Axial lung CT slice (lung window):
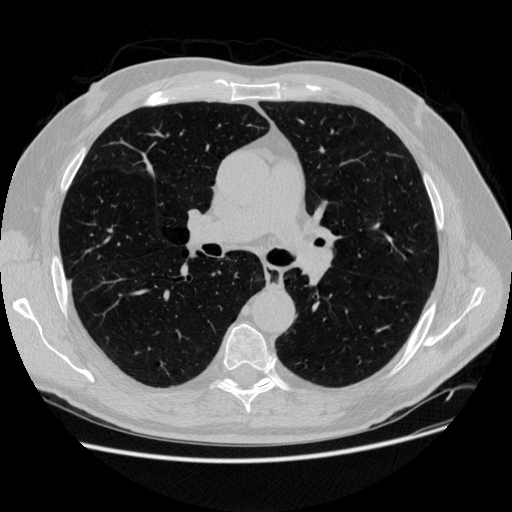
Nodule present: no